Aerial crown-view tile of a tropical tree (Barro Colorado Island, Panama), acquired 20250414:
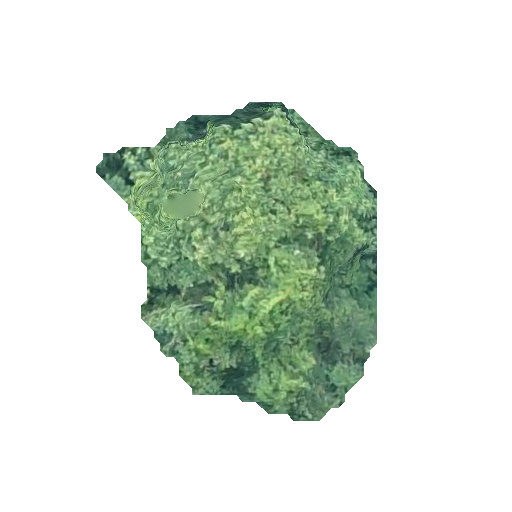
Species: Hieronyma alchorneoides
GBIF accepted scientific name: Hieronyma alchorneoides
Crown area: 93.111 m²